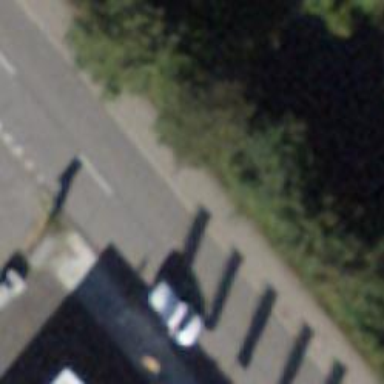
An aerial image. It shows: Asphalt sidewalk.